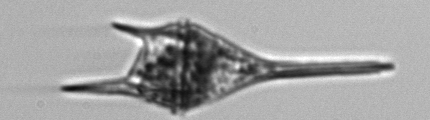
Label: Tripos_lineatus